Interaction volume radius: 5 \u00c5
Interaction volume height: 25 \u00c5
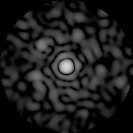
Disorder parameter: 0.8594